Interaction volume radius: 10 \u00c5
Interaction volume height: 10 \u00c5
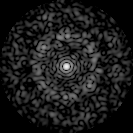
Disorder parameter: 0.7663